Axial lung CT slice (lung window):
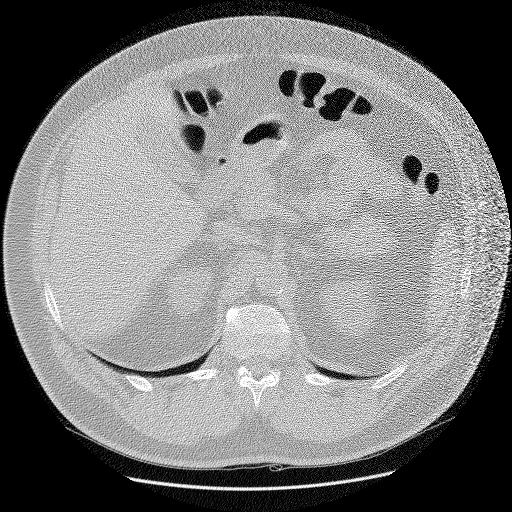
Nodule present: no